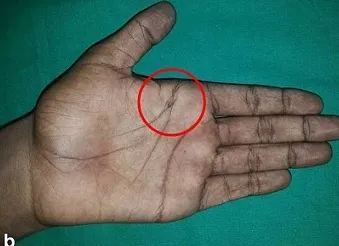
Palmar pitting.
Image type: medical_photograph (skin_photograph)